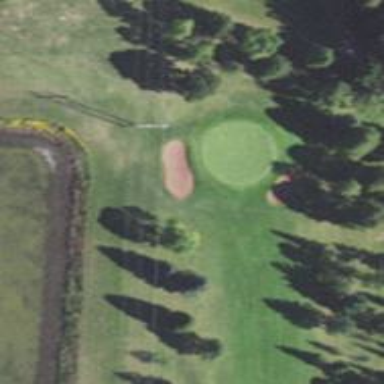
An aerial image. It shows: Golf hole.